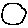
Label: circle